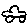
Label: car